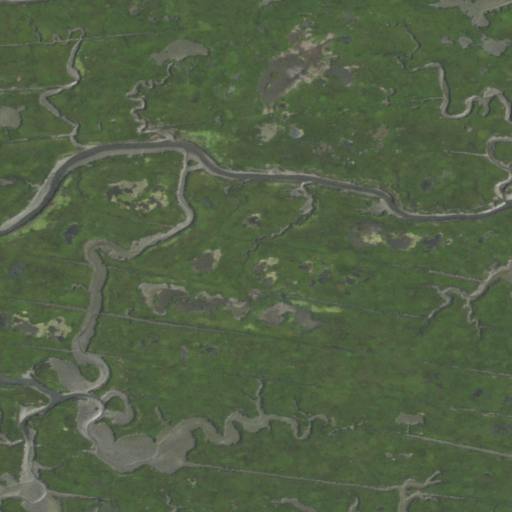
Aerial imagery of plain(s) in New York named Deep Creek Meadow containing only herbaceous wetlands